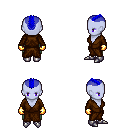
a pixel art fantasy rpg character, female body template, dark elf, purple skin, brown robe, teal pants, blue short mohawk hairstyle, gold gloves, metal boots, four views (front, back, left, right), 2x2 character sprite sheet, small pixel art, hard edges, no anti-aliasing